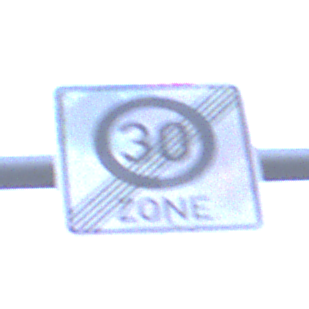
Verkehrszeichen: EndeZone30
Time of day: SunriseSunset
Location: Outdoor (Nature)
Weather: PartlyCloudy
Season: NotSpecified
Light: Natural